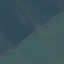
Label: AnnualCrop